The plot is a Hilbert-envelope spectrum of a rotating bearing's acceleration signal, annotated with the bearing's characteristic defect frequencies. Classify the bearing condition as one of: normal, inner_race, outer_race, ball.
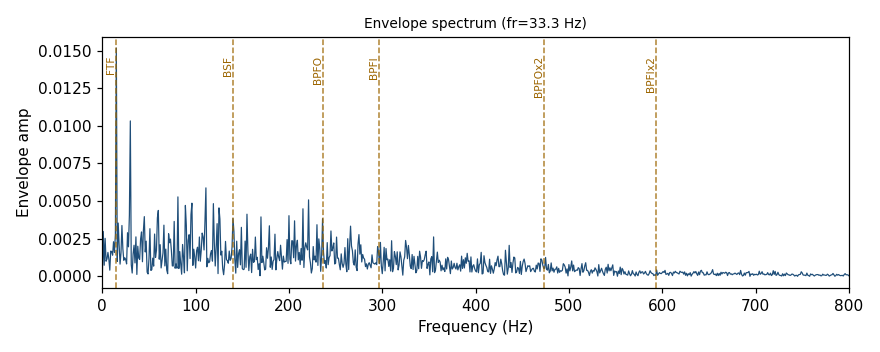
Answer: ball